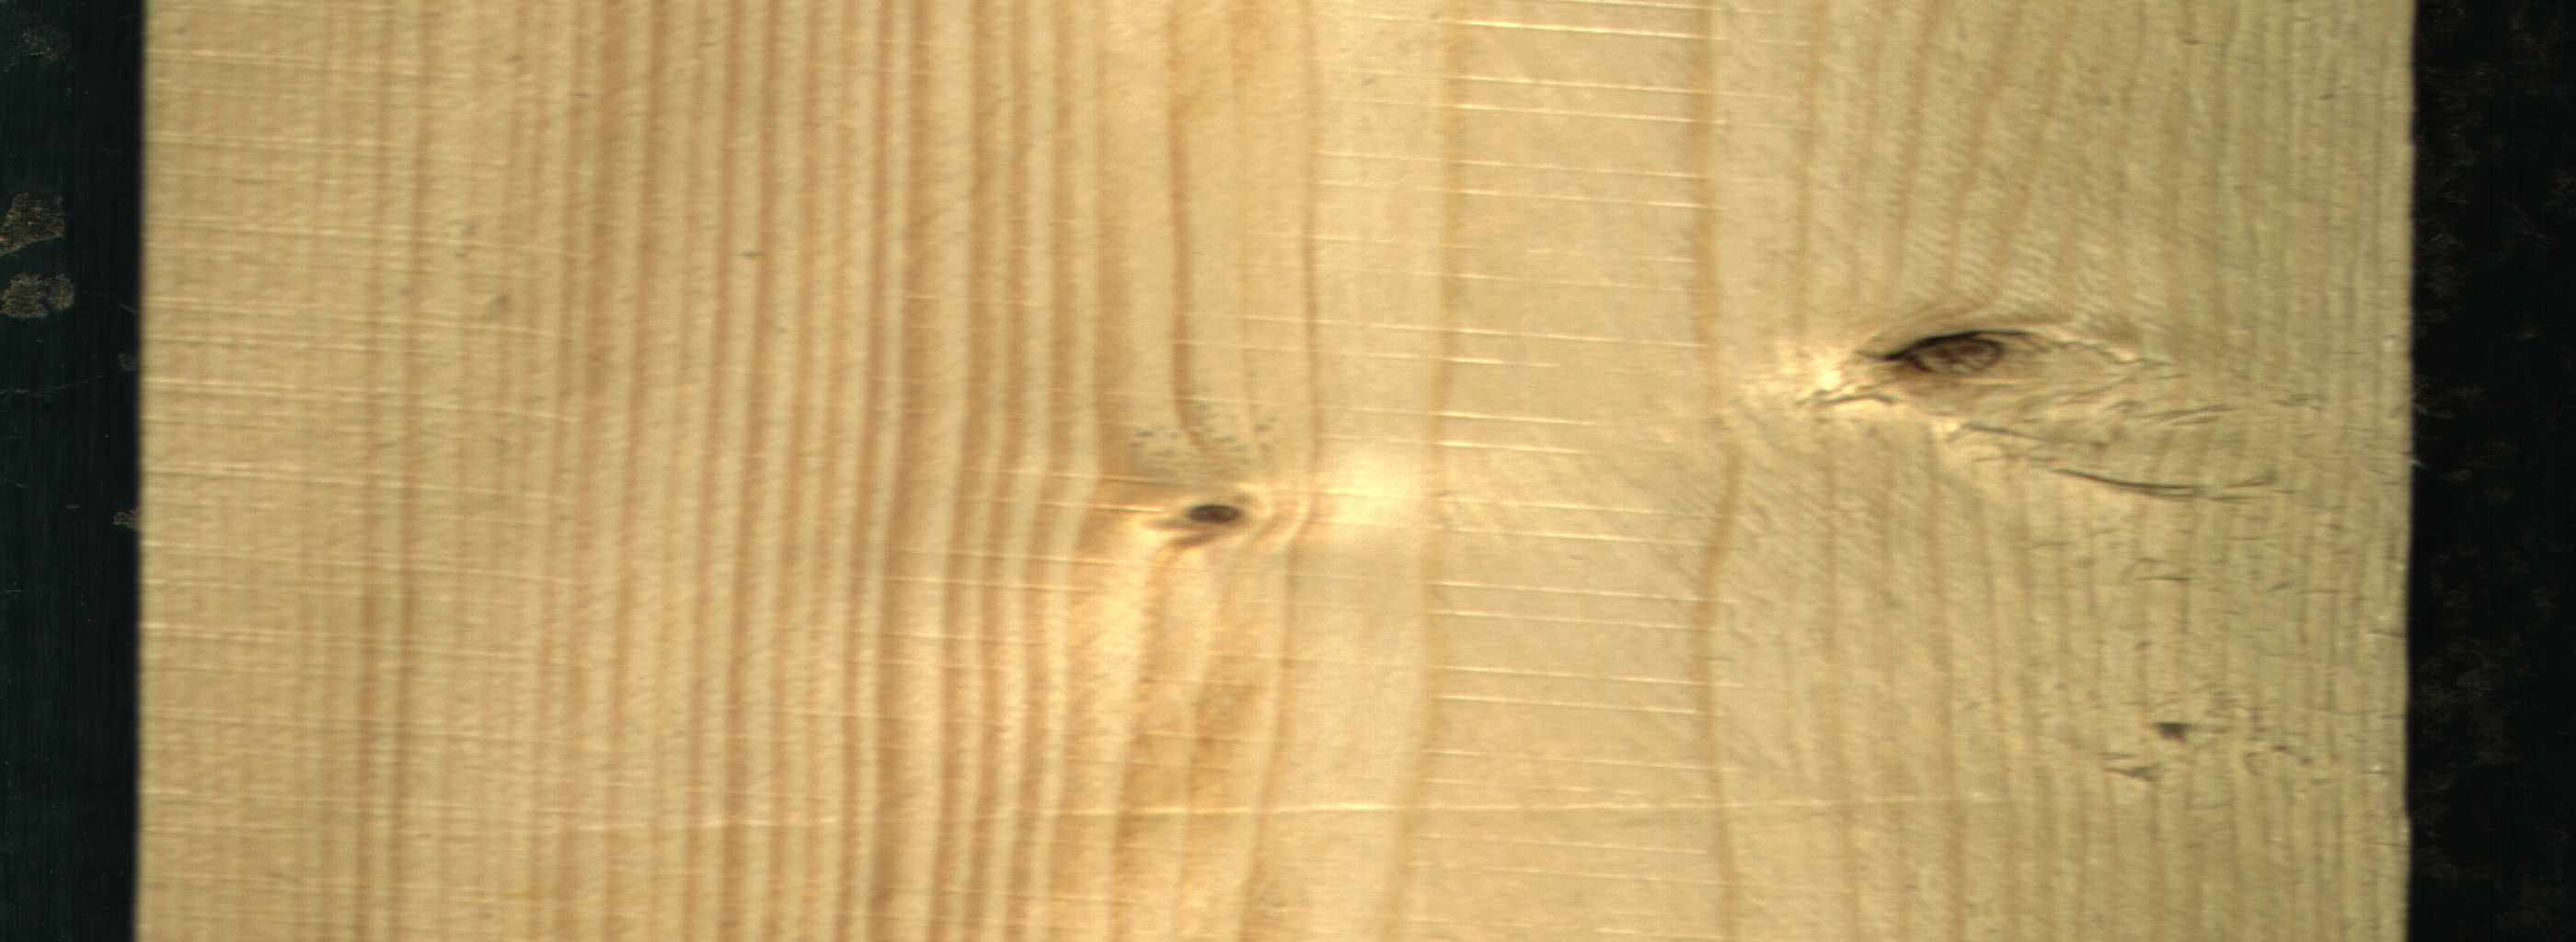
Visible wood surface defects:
Dead_Knot
Live_Knot